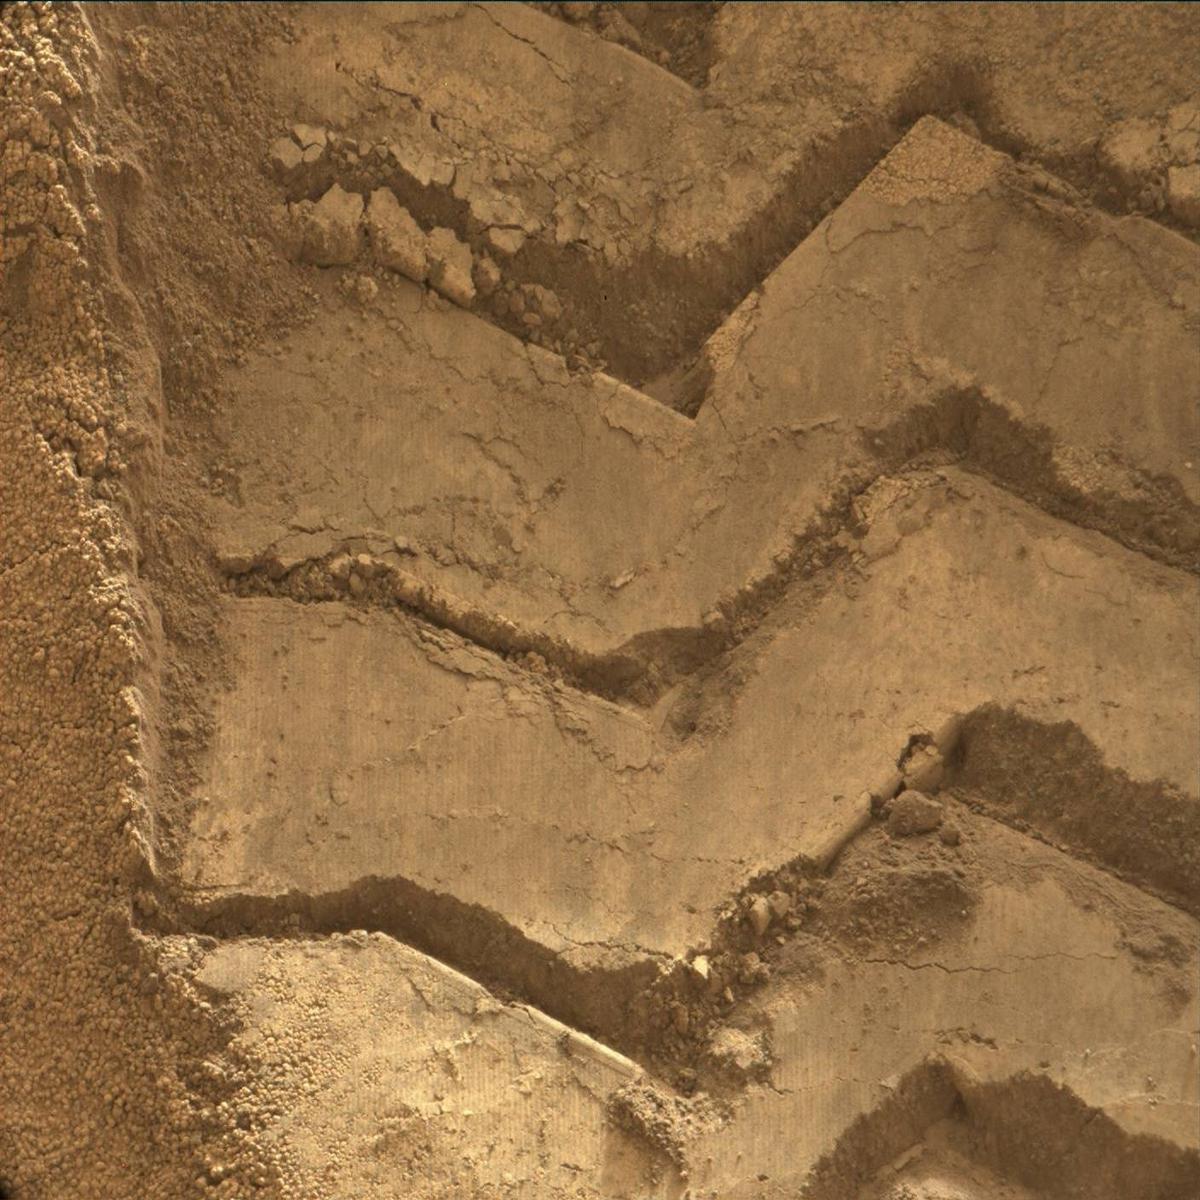
Terrain classes present: Sand / Soil